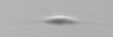
Label: Cylindrotheca_morphotype1